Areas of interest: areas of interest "School"
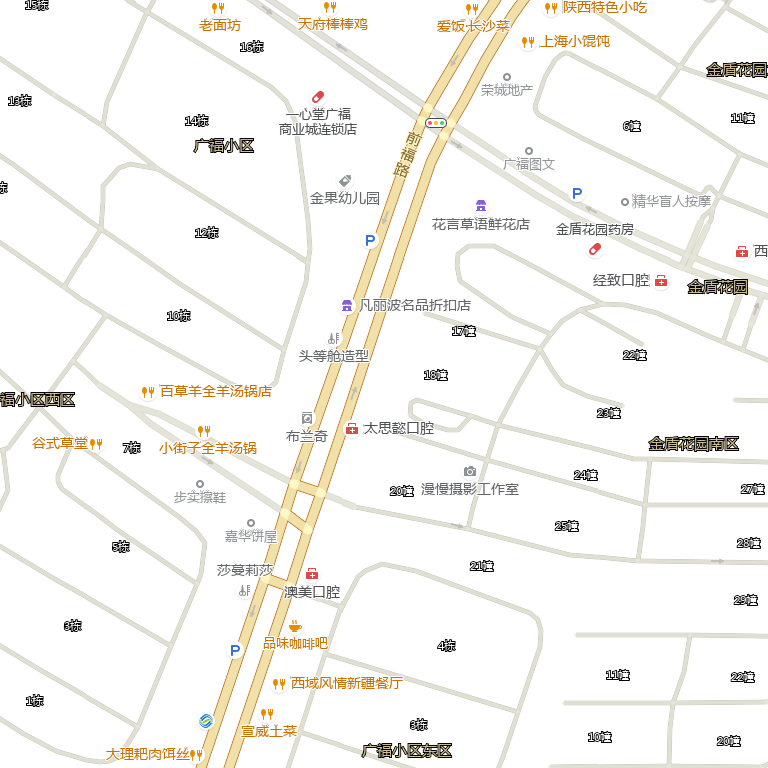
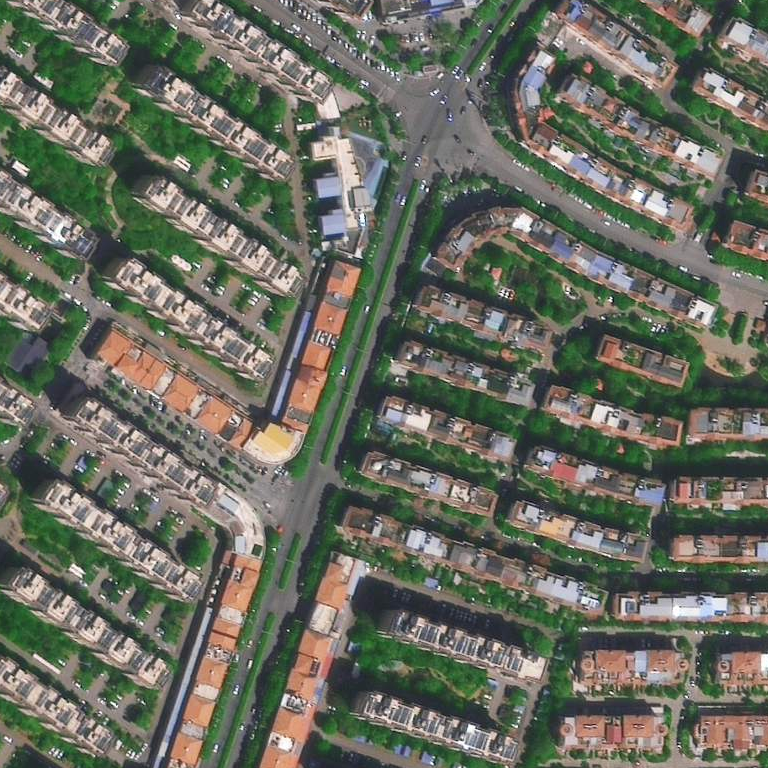